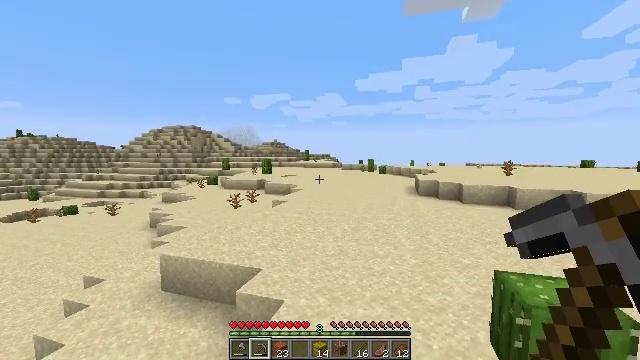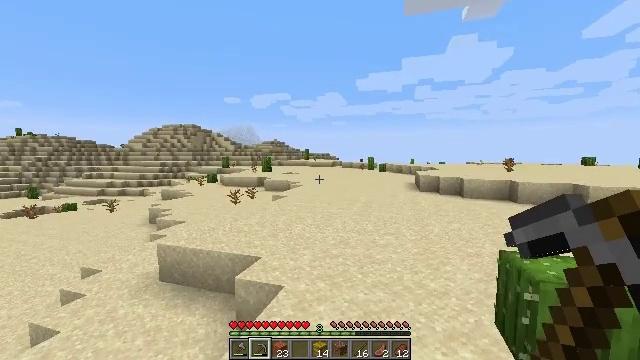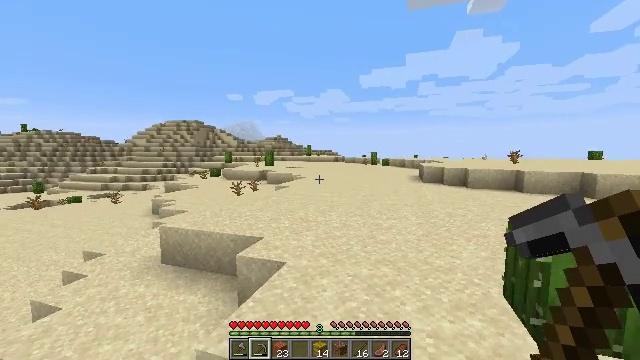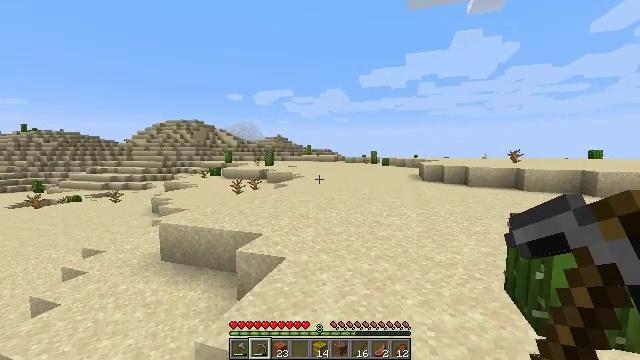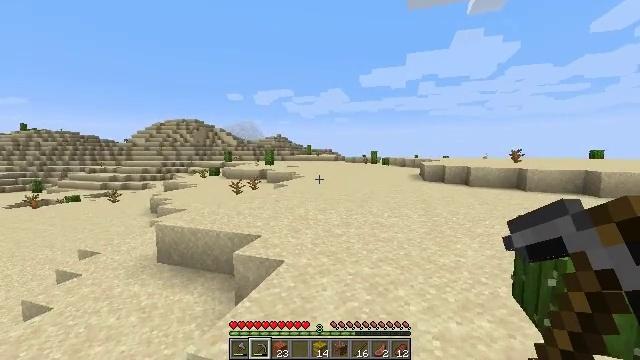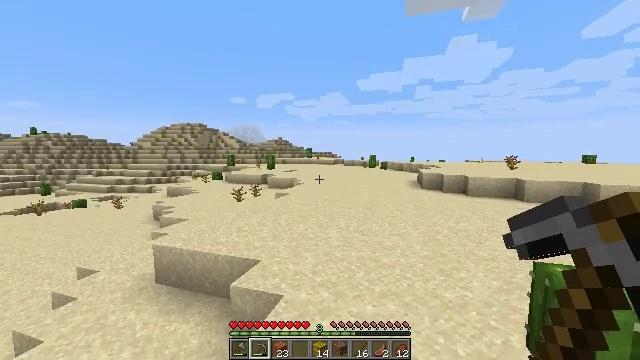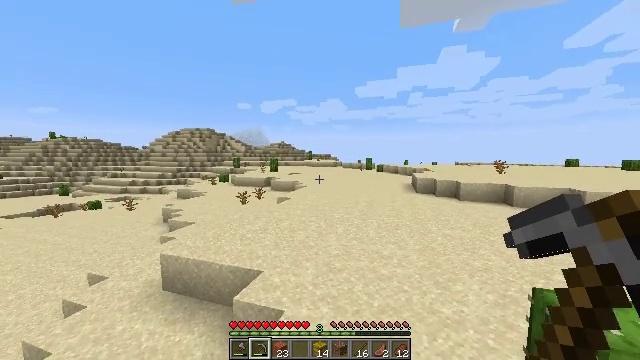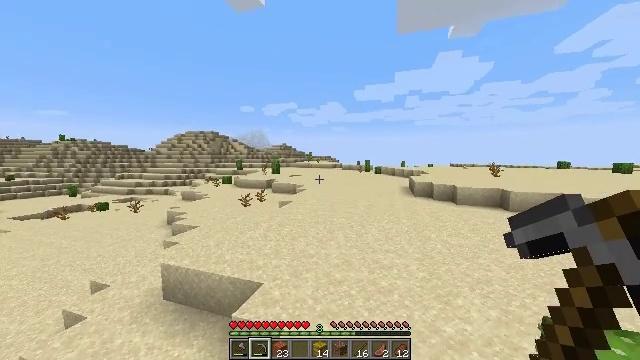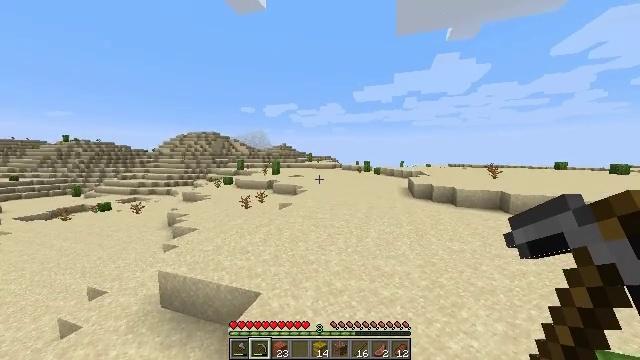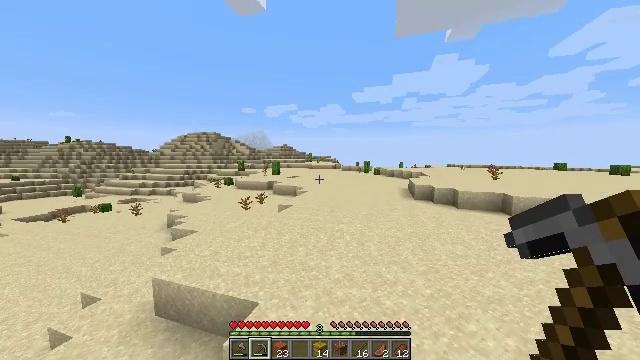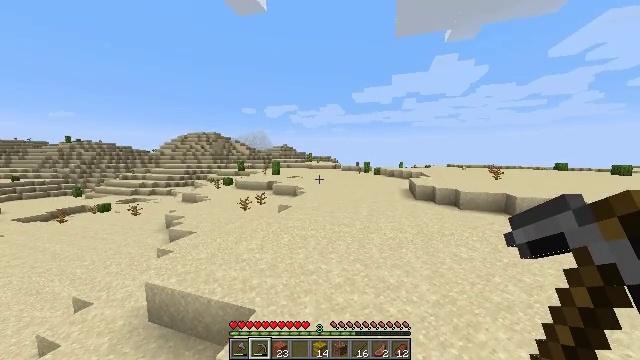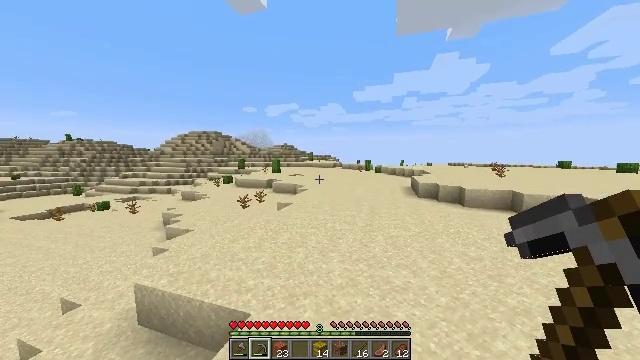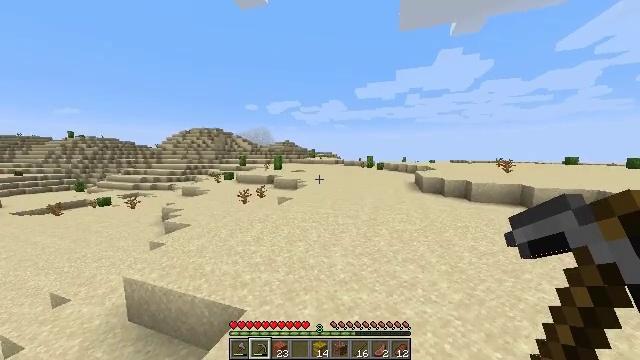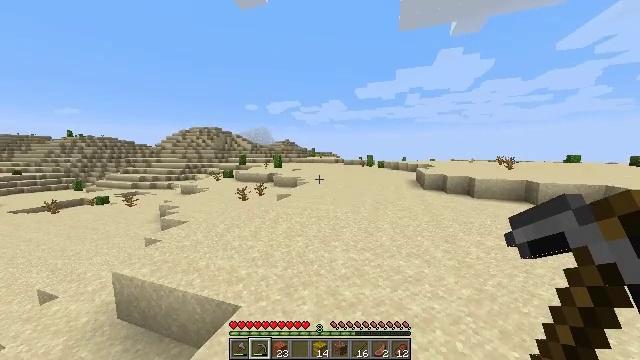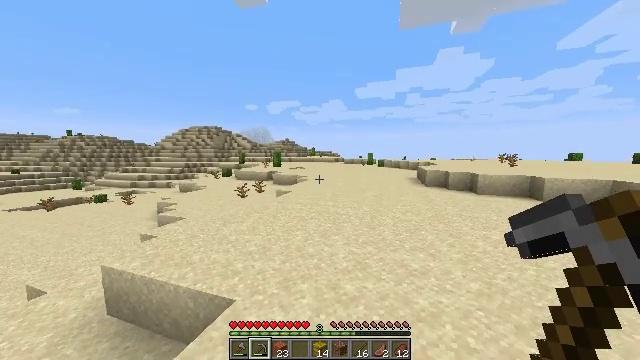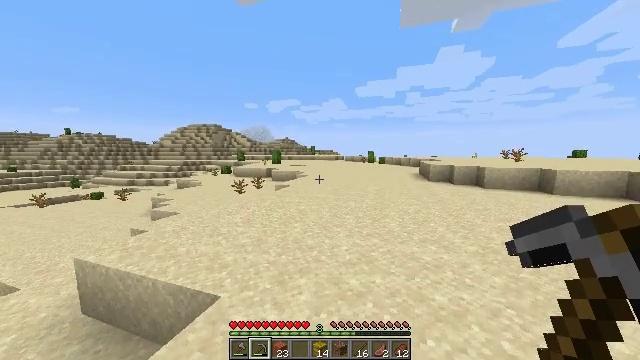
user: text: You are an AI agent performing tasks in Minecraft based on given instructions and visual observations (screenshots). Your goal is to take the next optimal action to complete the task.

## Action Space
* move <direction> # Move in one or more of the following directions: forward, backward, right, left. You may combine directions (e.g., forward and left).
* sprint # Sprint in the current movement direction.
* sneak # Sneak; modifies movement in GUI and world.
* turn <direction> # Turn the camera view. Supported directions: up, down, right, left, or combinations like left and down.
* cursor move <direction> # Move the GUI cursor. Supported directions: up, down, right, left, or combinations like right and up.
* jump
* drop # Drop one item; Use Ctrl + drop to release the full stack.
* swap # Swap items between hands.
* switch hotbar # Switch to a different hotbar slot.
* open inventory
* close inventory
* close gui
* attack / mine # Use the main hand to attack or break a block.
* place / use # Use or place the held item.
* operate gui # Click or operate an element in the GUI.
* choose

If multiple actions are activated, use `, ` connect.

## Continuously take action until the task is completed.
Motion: motion action
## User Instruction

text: Break the dead bush for sticks.
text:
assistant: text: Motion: sprint, jump
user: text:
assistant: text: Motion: sprint, jump
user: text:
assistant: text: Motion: sprint, jump
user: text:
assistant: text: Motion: move forward, sprint, jump
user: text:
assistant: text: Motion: move forward, sprint, jump
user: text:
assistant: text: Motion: move forward, sprint, jump
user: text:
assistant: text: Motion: move forward, sprint
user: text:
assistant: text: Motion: move forward, sprint
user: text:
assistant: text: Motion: move forward, sprint
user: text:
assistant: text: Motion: move forward, sprint
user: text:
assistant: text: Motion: move forward
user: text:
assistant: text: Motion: move forward
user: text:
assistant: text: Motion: move forward
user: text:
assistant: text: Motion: move forward, sprint
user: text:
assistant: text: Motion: move forward, sprint
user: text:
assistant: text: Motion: move forward, sprint
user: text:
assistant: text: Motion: move forward, sprint
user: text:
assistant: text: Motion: move forward, sprint
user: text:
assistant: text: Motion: move forward, sprint
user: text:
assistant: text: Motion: move forward, sprint
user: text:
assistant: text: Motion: move forward, sprint
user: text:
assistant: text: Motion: move forward, sprint
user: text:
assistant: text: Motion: move forward, sprint
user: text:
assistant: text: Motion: move forward, sprint
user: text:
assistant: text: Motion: move forward, sprint
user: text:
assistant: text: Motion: move forward, sprint
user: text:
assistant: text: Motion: move forward, sprint
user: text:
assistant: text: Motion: move forward, sprint
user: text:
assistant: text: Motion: move forward, sprint
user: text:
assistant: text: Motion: move forward, sprint